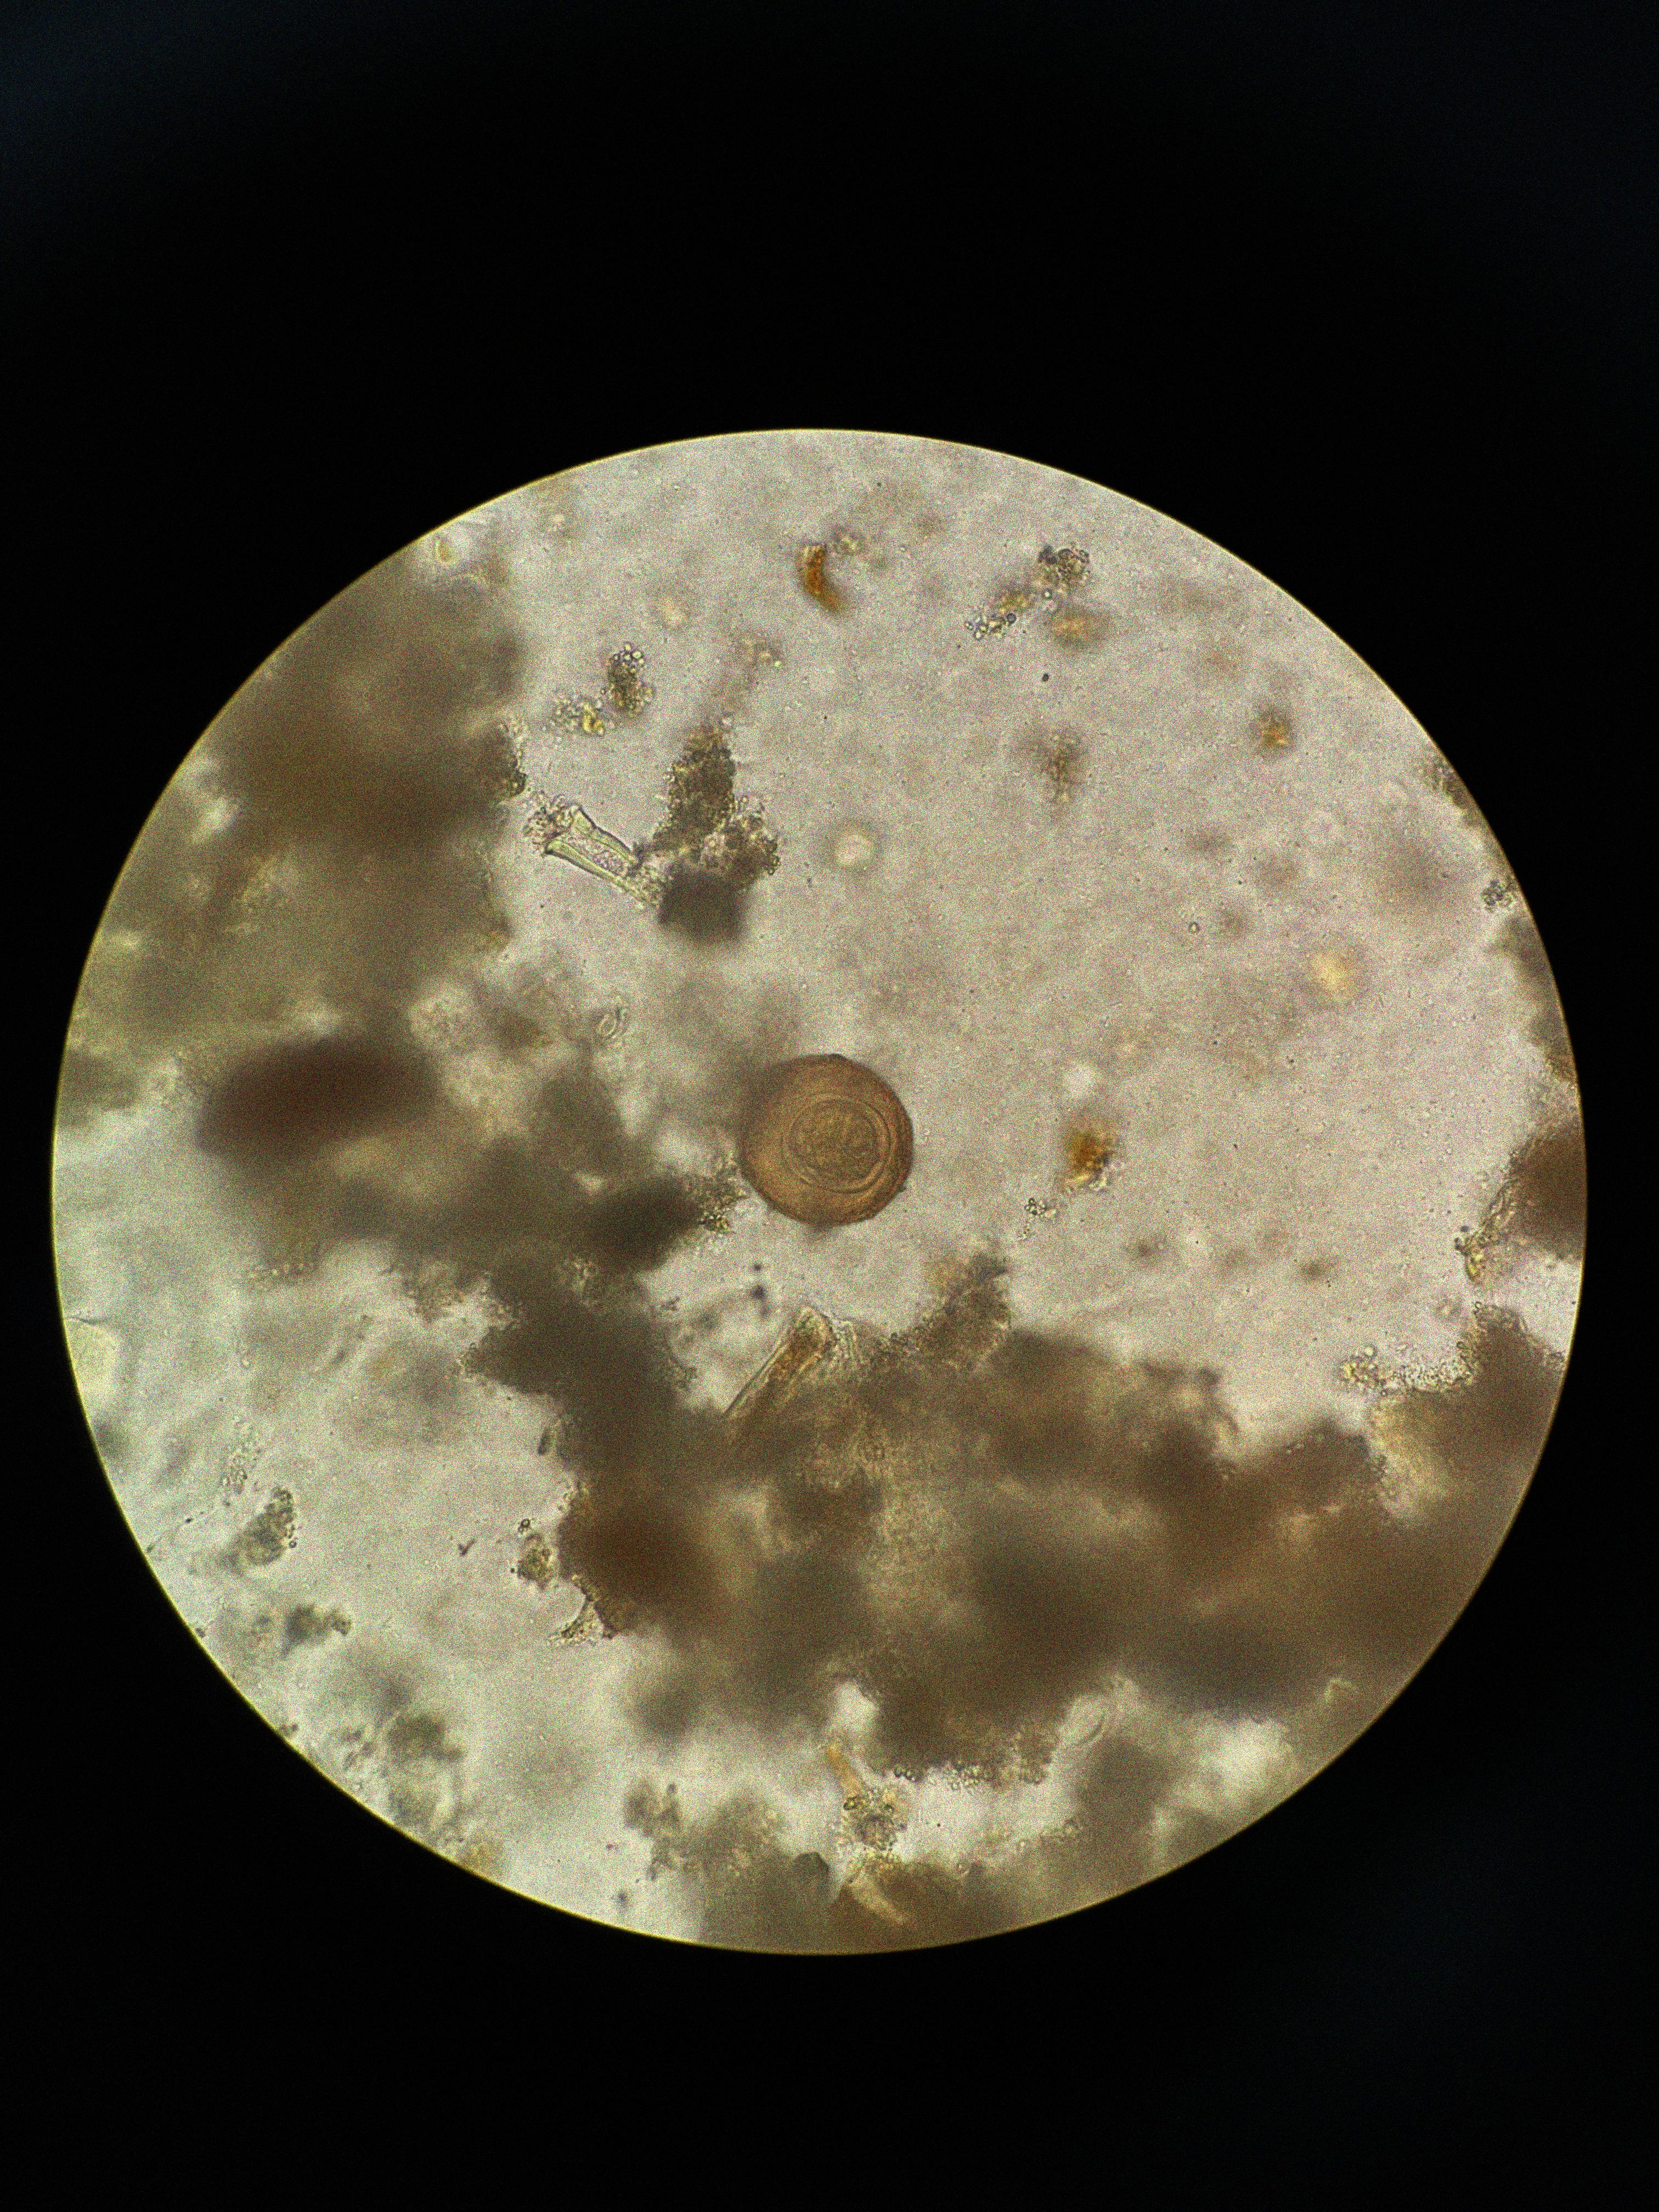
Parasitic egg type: Hymenolepis diminuta